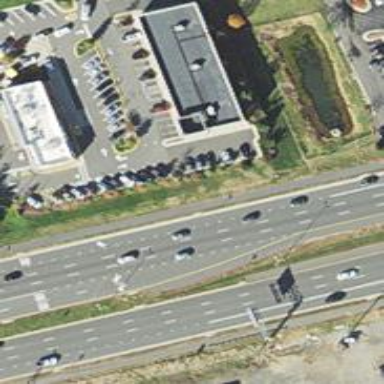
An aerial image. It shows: Expressway with asphalt surface. It has separate sidewalk and is classified as trunk highway.